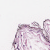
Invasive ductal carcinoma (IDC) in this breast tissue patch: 0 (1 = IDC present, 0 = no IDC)